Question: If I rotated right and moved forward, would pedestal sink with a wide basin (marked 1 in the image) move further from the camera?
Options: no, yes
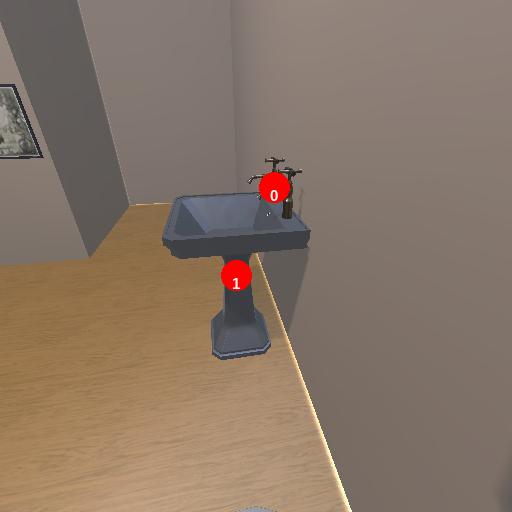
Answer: no